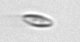
Label: pennate